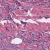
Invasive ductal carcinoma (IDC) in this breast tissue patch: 1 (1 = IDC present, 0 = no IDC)